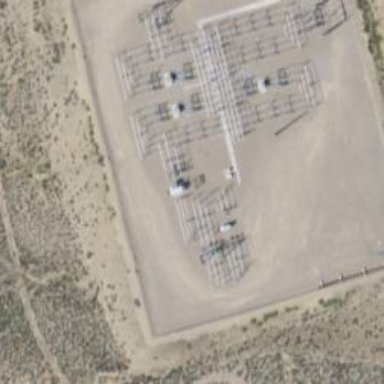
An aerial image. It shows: Fenced power substation.